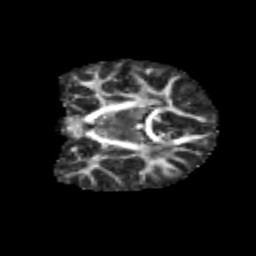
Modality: FA
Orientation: coronal
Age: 10
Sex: female
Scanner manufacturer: siemens
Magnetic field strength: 3 T
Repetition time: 3.8 s
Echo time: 0.07 s